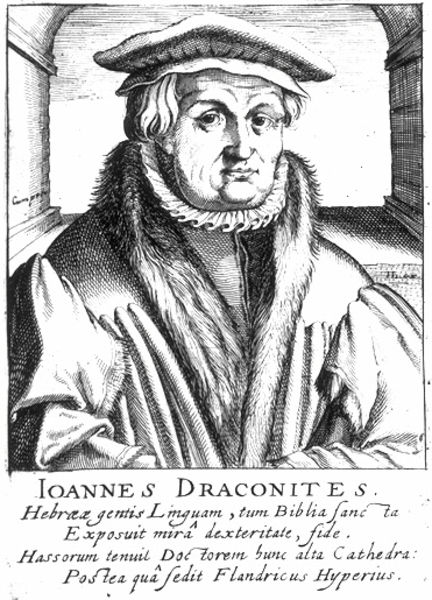
Titel: Bildnis des Johann Draconites
Künstler: Hendrik (d.Ä.) Hondius
Institution: (Seriendruck)
Schlagwörter: himmel, mann, umhang, weiß, fenster, grau, hintergrund, hut, mund, nase, schwarz, säulen, zeichnung, blick, gebäude, jacke, mütze, augen, falten, hermelin, johannes, kragen, pelz, rahmen, ärmel, bildnis, halskrause, portrait, porträt, signatur, haare, mantel, kinn, fell, kopfbedeckung, holzschnitt, schrift, bogen, könig, tor, unterschrift, druck, schraffur, illustration, text, bleistift, krause, fürst, barett, pelzkragen, mittelalter, wams, luther, gelehrter, gescht, flandern, humanismus, latain, ioannes, draconites, ddraconites, draconit, joannes draconites